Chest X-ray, PA view. Patient: 51 years old, sex F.
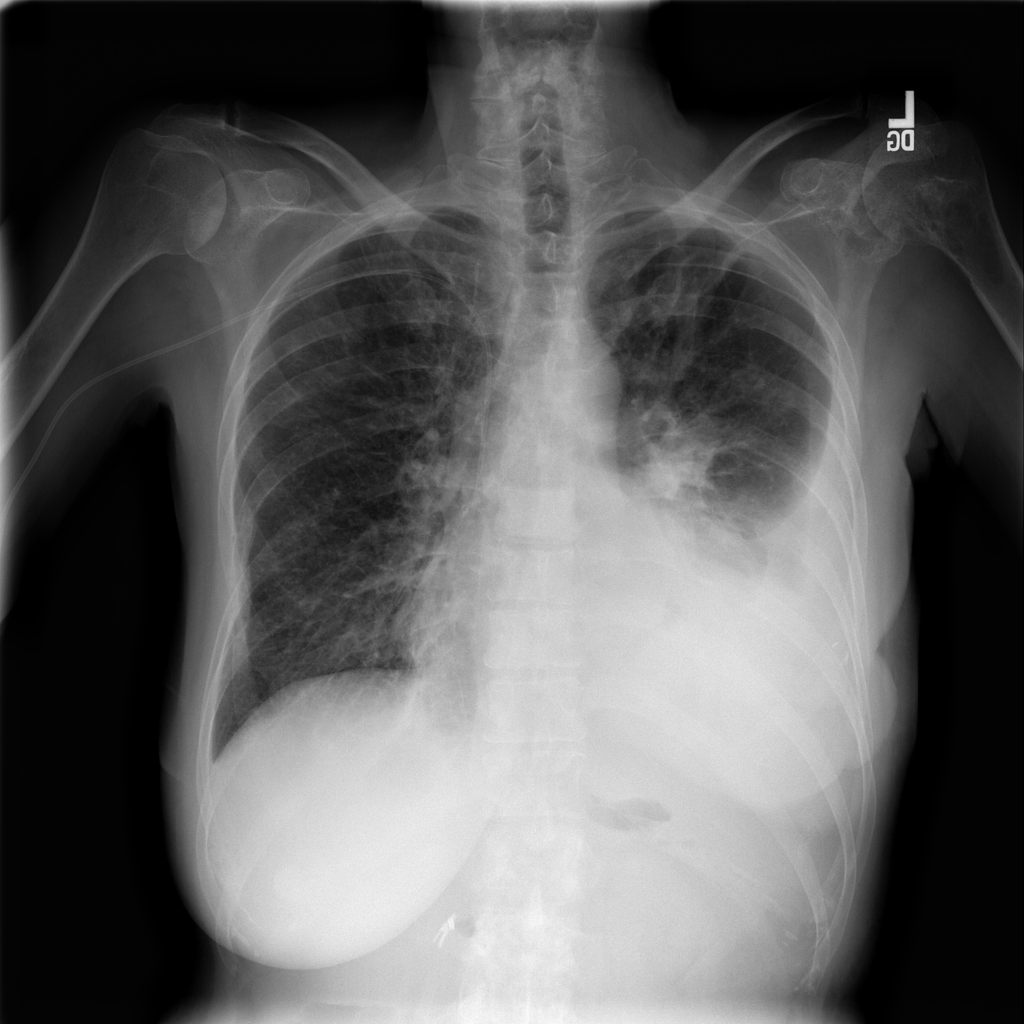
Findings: Atelectasis, Cardiomegaly, Effusion, Infiltration